Question: With JQuery how can I show the Loading on title bar?
You can see the near to , in the title bar. Similar way I want to show using JQuery.
Is there any way?

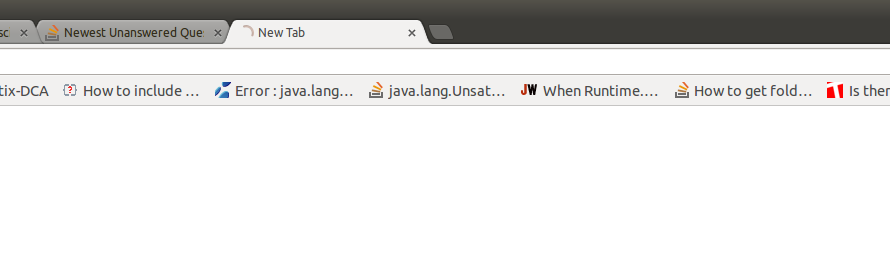
Answer: It is browser specific loader, It is not possible to change this loader.